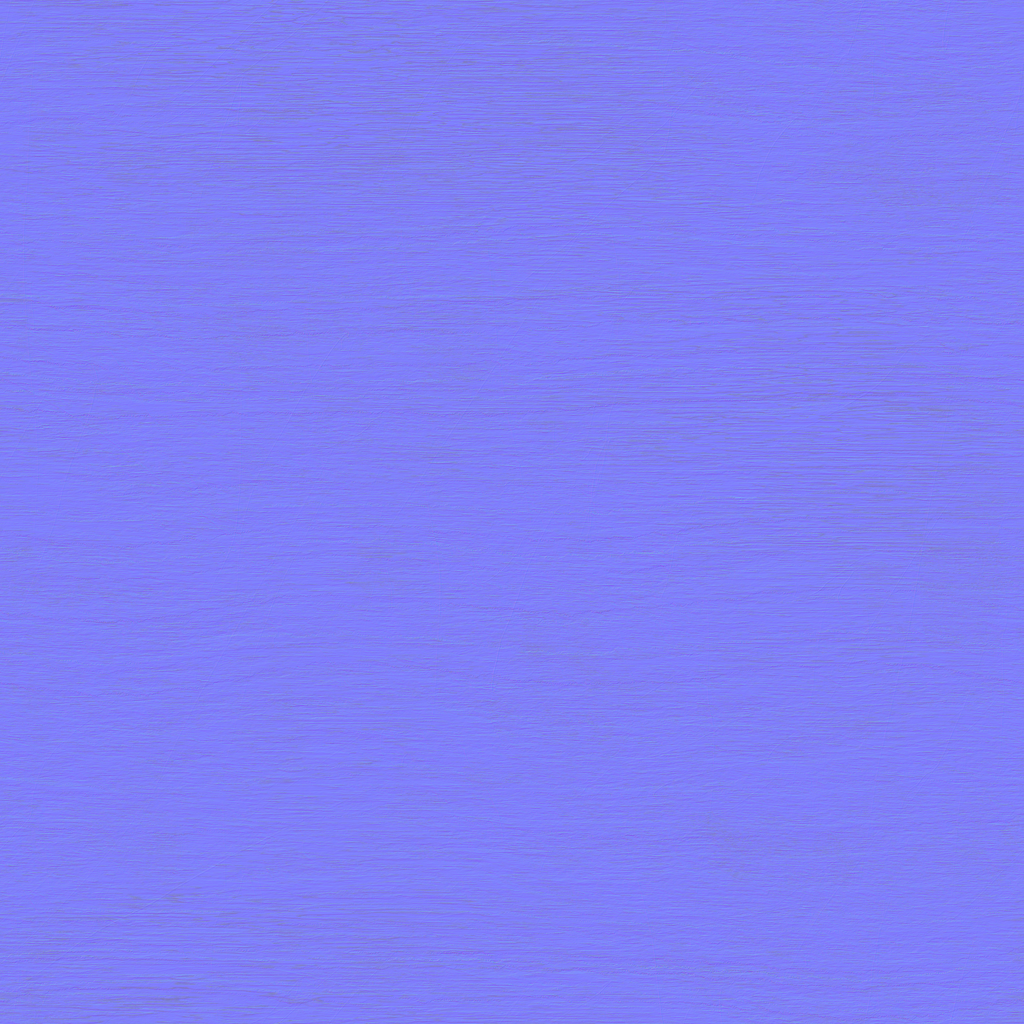
Texture map type: NormalDX